Question: I opened up emacs today and I got an error when I started typing into the '#include':

This only happens when I start typing. At first I thought it had something to do with my '~/.emacs' file so I opened it up and commented certain things. Eventually I found that when I comment the following line the problem goes away:
'''
(ac-config-default)
'''
I'm using 'yasnippet' and 'auto-complete' packages in my lisp file for my editor. The problem seems to be the above line when using 'auto-complete' This is the full script of my '~/.emacs' up to that point:
'''
(require 'cc-mode)
(load (expand-file-name "~/quicklisp/slime-helper.el"))
;; Replace "sbcl" with the path to your implementation
(setq inferior-lisp-program "sbcl")
(setq-default c-basic-offset 4 c-default-style "linux")
(setq-default tab-width 4 indent-tabs-mode t)
(define-key c-mode-base-map (kbd "RET") 'newline-and-indent)
; start package.el with emacs
(require 'package)
; add MELPA to repository list
(add-to-list 'package-archives '("melpa" . "http://melpa.milkbox.net/packages/"))
; initialize package.el
(package-initialize)
; start auto-complete with emacs
(require 'auto-complete)
; do default config for auto config
(require 'auto-complete-config)
; THIS LINE IS THE PROBLEM:
(ac-config-default)
'''
Is there something wrong I've done here? Something I may have forgotten to do?
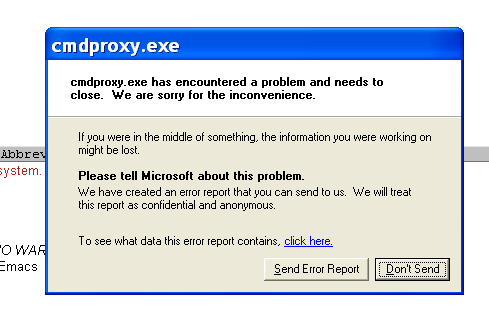
Answer: First try running emacs as admin and see if the problem goes away, I've had trouble with permissions issues in windows before similar to this.
The error is almost certainly caused by the gtags autocomplete source for C.
If you are not using gtags, you can likely fix the problem by removing the source from autocomplete.
'''
(add-hook 'c-mode-common-hook
(lambda () (remove-from-list 'ac-sources 'ac-source-gtags)) t t)
'''
Not a perfect solution, but a possible one.